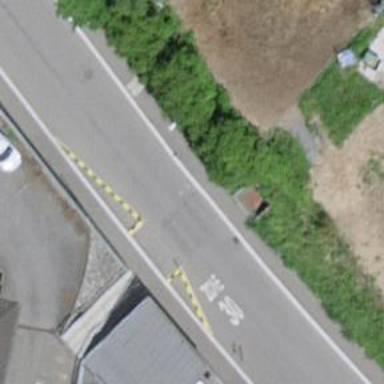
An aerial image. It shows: Uncontrolled zebra crossing on the road.